Field crop: tomato
Growth stage: 2
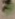
Species: solanum